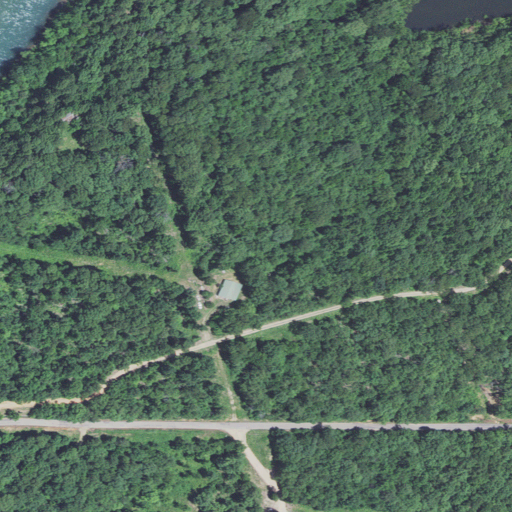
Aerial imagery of cliff(s) in Missouri named Pine Bluff containing deciduous forest, open development, mixed forest, open water, and herbaceous wetlands